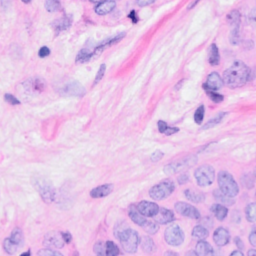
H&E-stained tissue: Breast